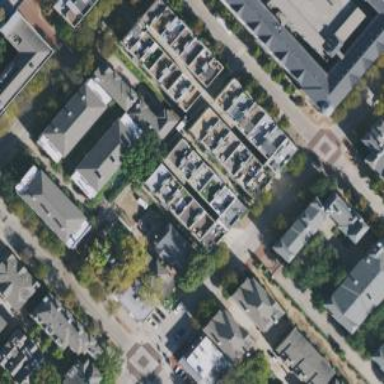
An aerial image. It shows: Terrace building.